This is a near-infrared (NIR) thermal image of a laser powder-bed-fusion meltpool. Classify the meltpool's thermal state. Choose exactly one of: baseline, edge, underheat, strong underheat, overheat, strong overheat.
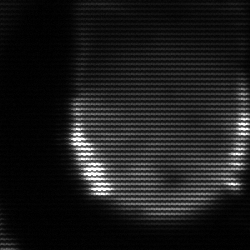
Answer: edge